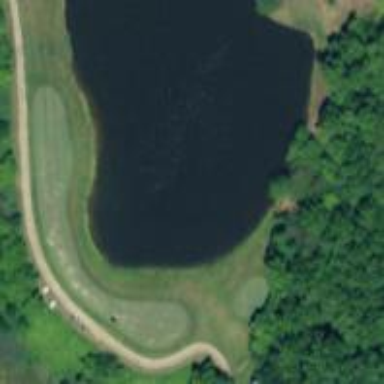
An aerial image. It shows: Grass area designated as golf tee.